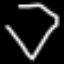
Label: diamond